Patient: sex M, age 60
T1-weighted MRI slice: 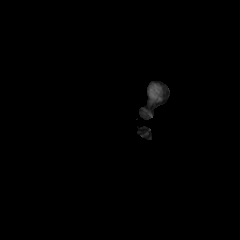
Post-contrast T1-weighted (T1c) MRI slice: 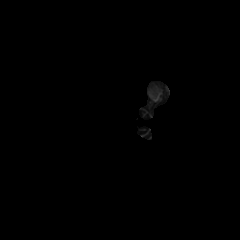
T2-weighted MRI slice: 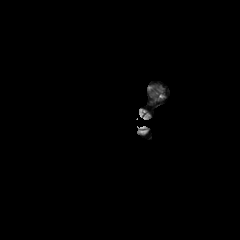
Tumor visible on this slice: no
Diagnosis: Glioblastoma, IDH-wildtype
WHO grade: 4